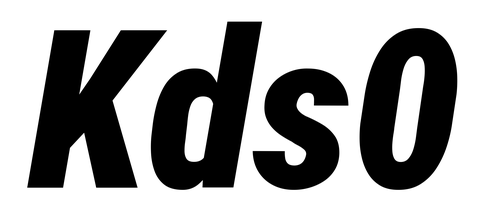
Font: Roboto-Italic_Condensed_Black_Italic